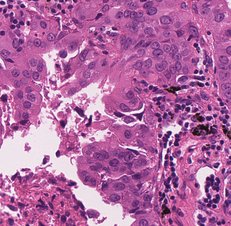
Tumor epithelial tissue: yes
Tumor-associated stroma tissue: yes
Normal tissue: no